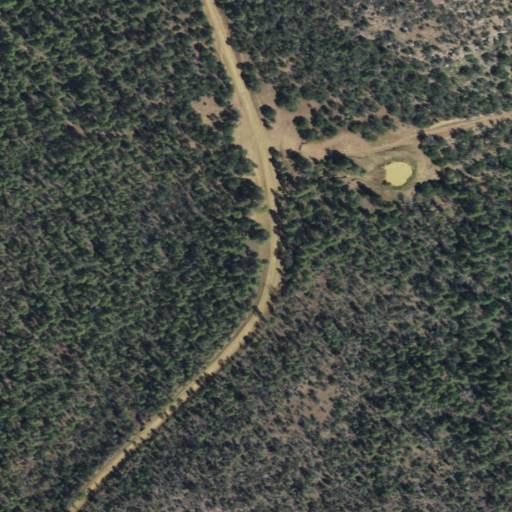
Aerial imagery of gap in Arizona named Board Tree Saddle containing evergreen forest, grassland, open development, and shrub